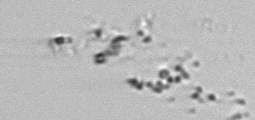
Label: Phaeocystis_debris